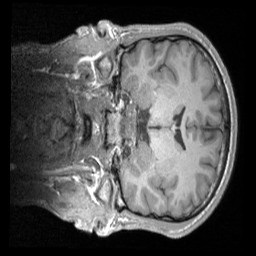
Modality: T1w
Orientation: coronal
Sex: male
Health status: ill
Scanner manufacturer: siemens
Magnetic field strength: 3 T
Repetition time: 1.66 s
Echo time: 0.00254 s